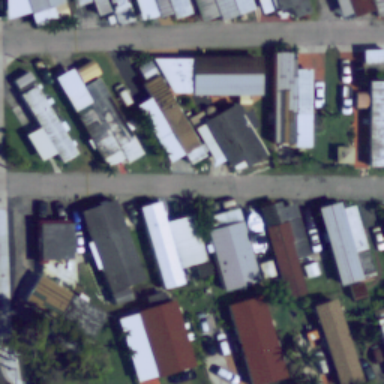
Many mobile homes arranged neatly in the mobile home park .